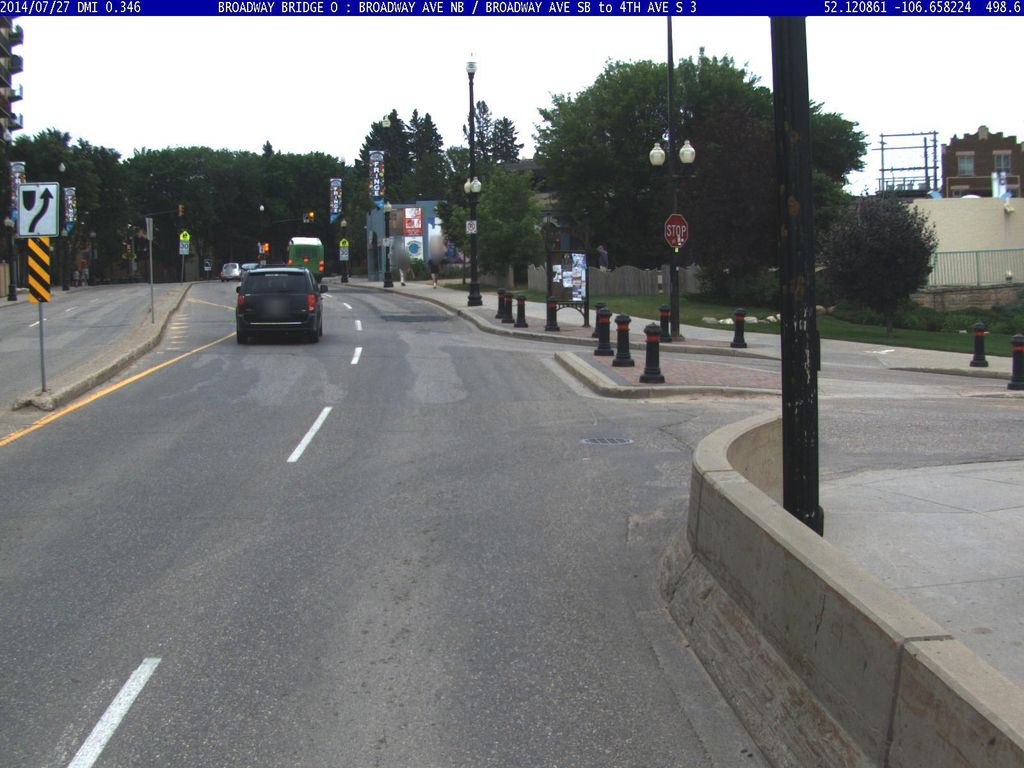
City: saskatoon